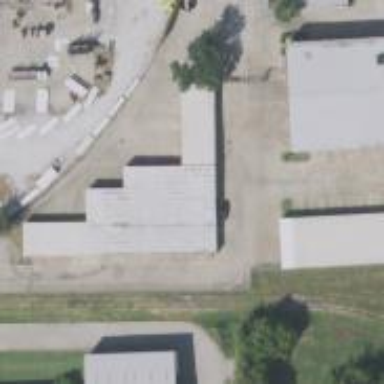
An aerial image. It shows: Commercial building.